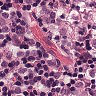
Metastatic tissue present: yes